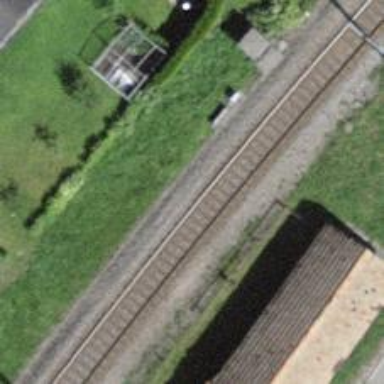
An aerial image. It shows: Single-track electrified railway with contact line.